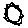
Label: sun